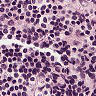
Metastatic tissue present: no